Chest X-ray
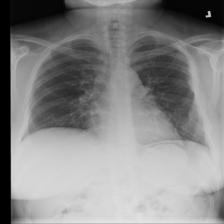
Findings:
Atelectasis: negative
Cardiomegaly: negative
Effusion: negative
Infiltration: negative
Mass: negative
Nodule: negative
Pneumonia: negative
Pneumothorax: negative
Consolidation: negative
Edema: negative
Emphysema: negative
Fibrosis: negative
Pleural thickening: negative
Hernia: negative